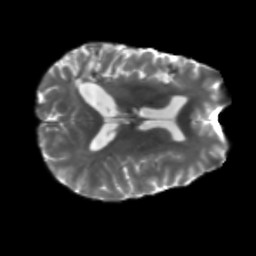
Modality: T2w
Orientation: axial
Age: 42
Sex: male
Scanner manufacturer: siemens
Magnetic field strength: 3 T
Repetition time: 5.25 s
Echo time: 0.08 s